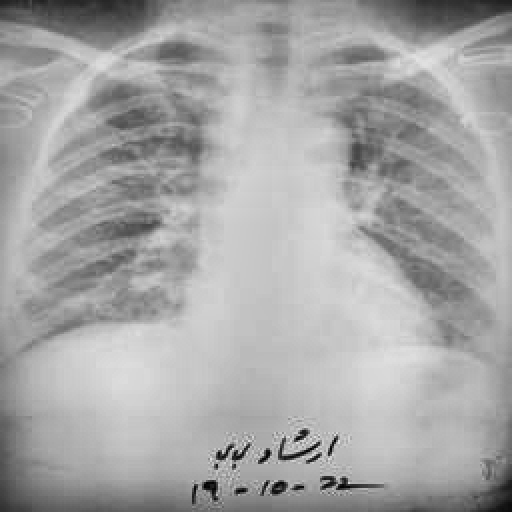
Finding: TUBERCULOSIS